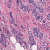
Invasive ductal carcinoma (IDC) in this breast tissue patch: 1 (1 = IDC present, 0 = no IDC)